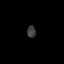
Tissue: lung
Cell type: Epithelial cells
Senescence score: 0.1666
Nuclear area (px): 102
Mean DAPI intensity: 59.441